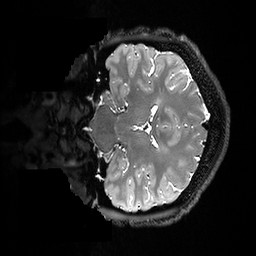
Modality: T2w
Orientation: coronal
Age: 18
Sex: female
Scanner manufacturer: ge
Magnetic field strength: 3 T
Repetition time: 3.202 s
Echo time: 0.06024 s